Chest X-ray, PA view. Patient: 20 years old, sex M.
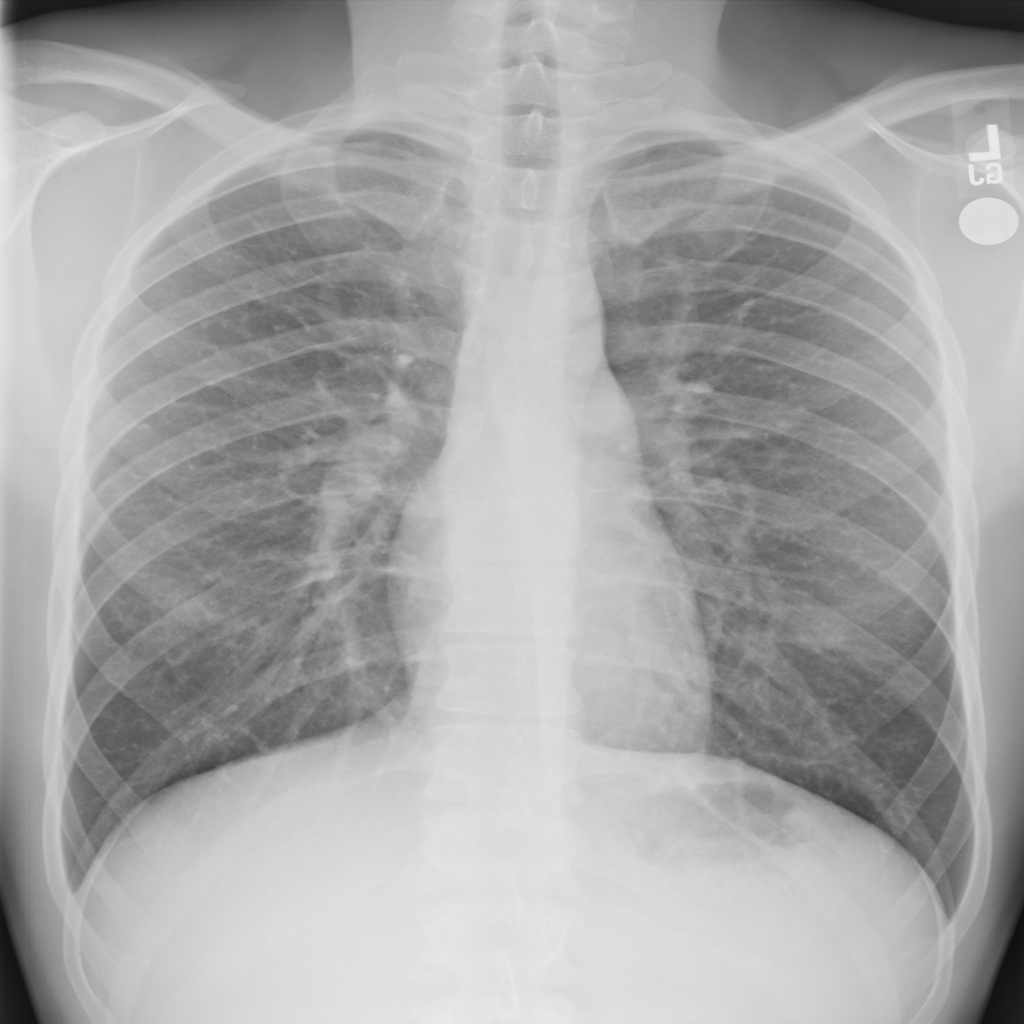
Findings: No Finding